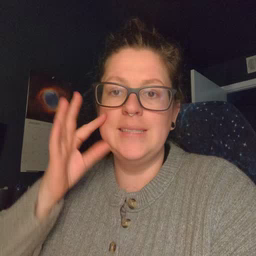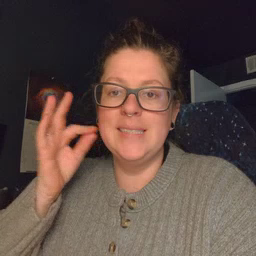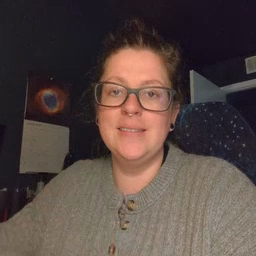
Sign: kitty